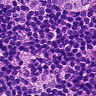
Metastatic tissue present: yes